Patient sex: F
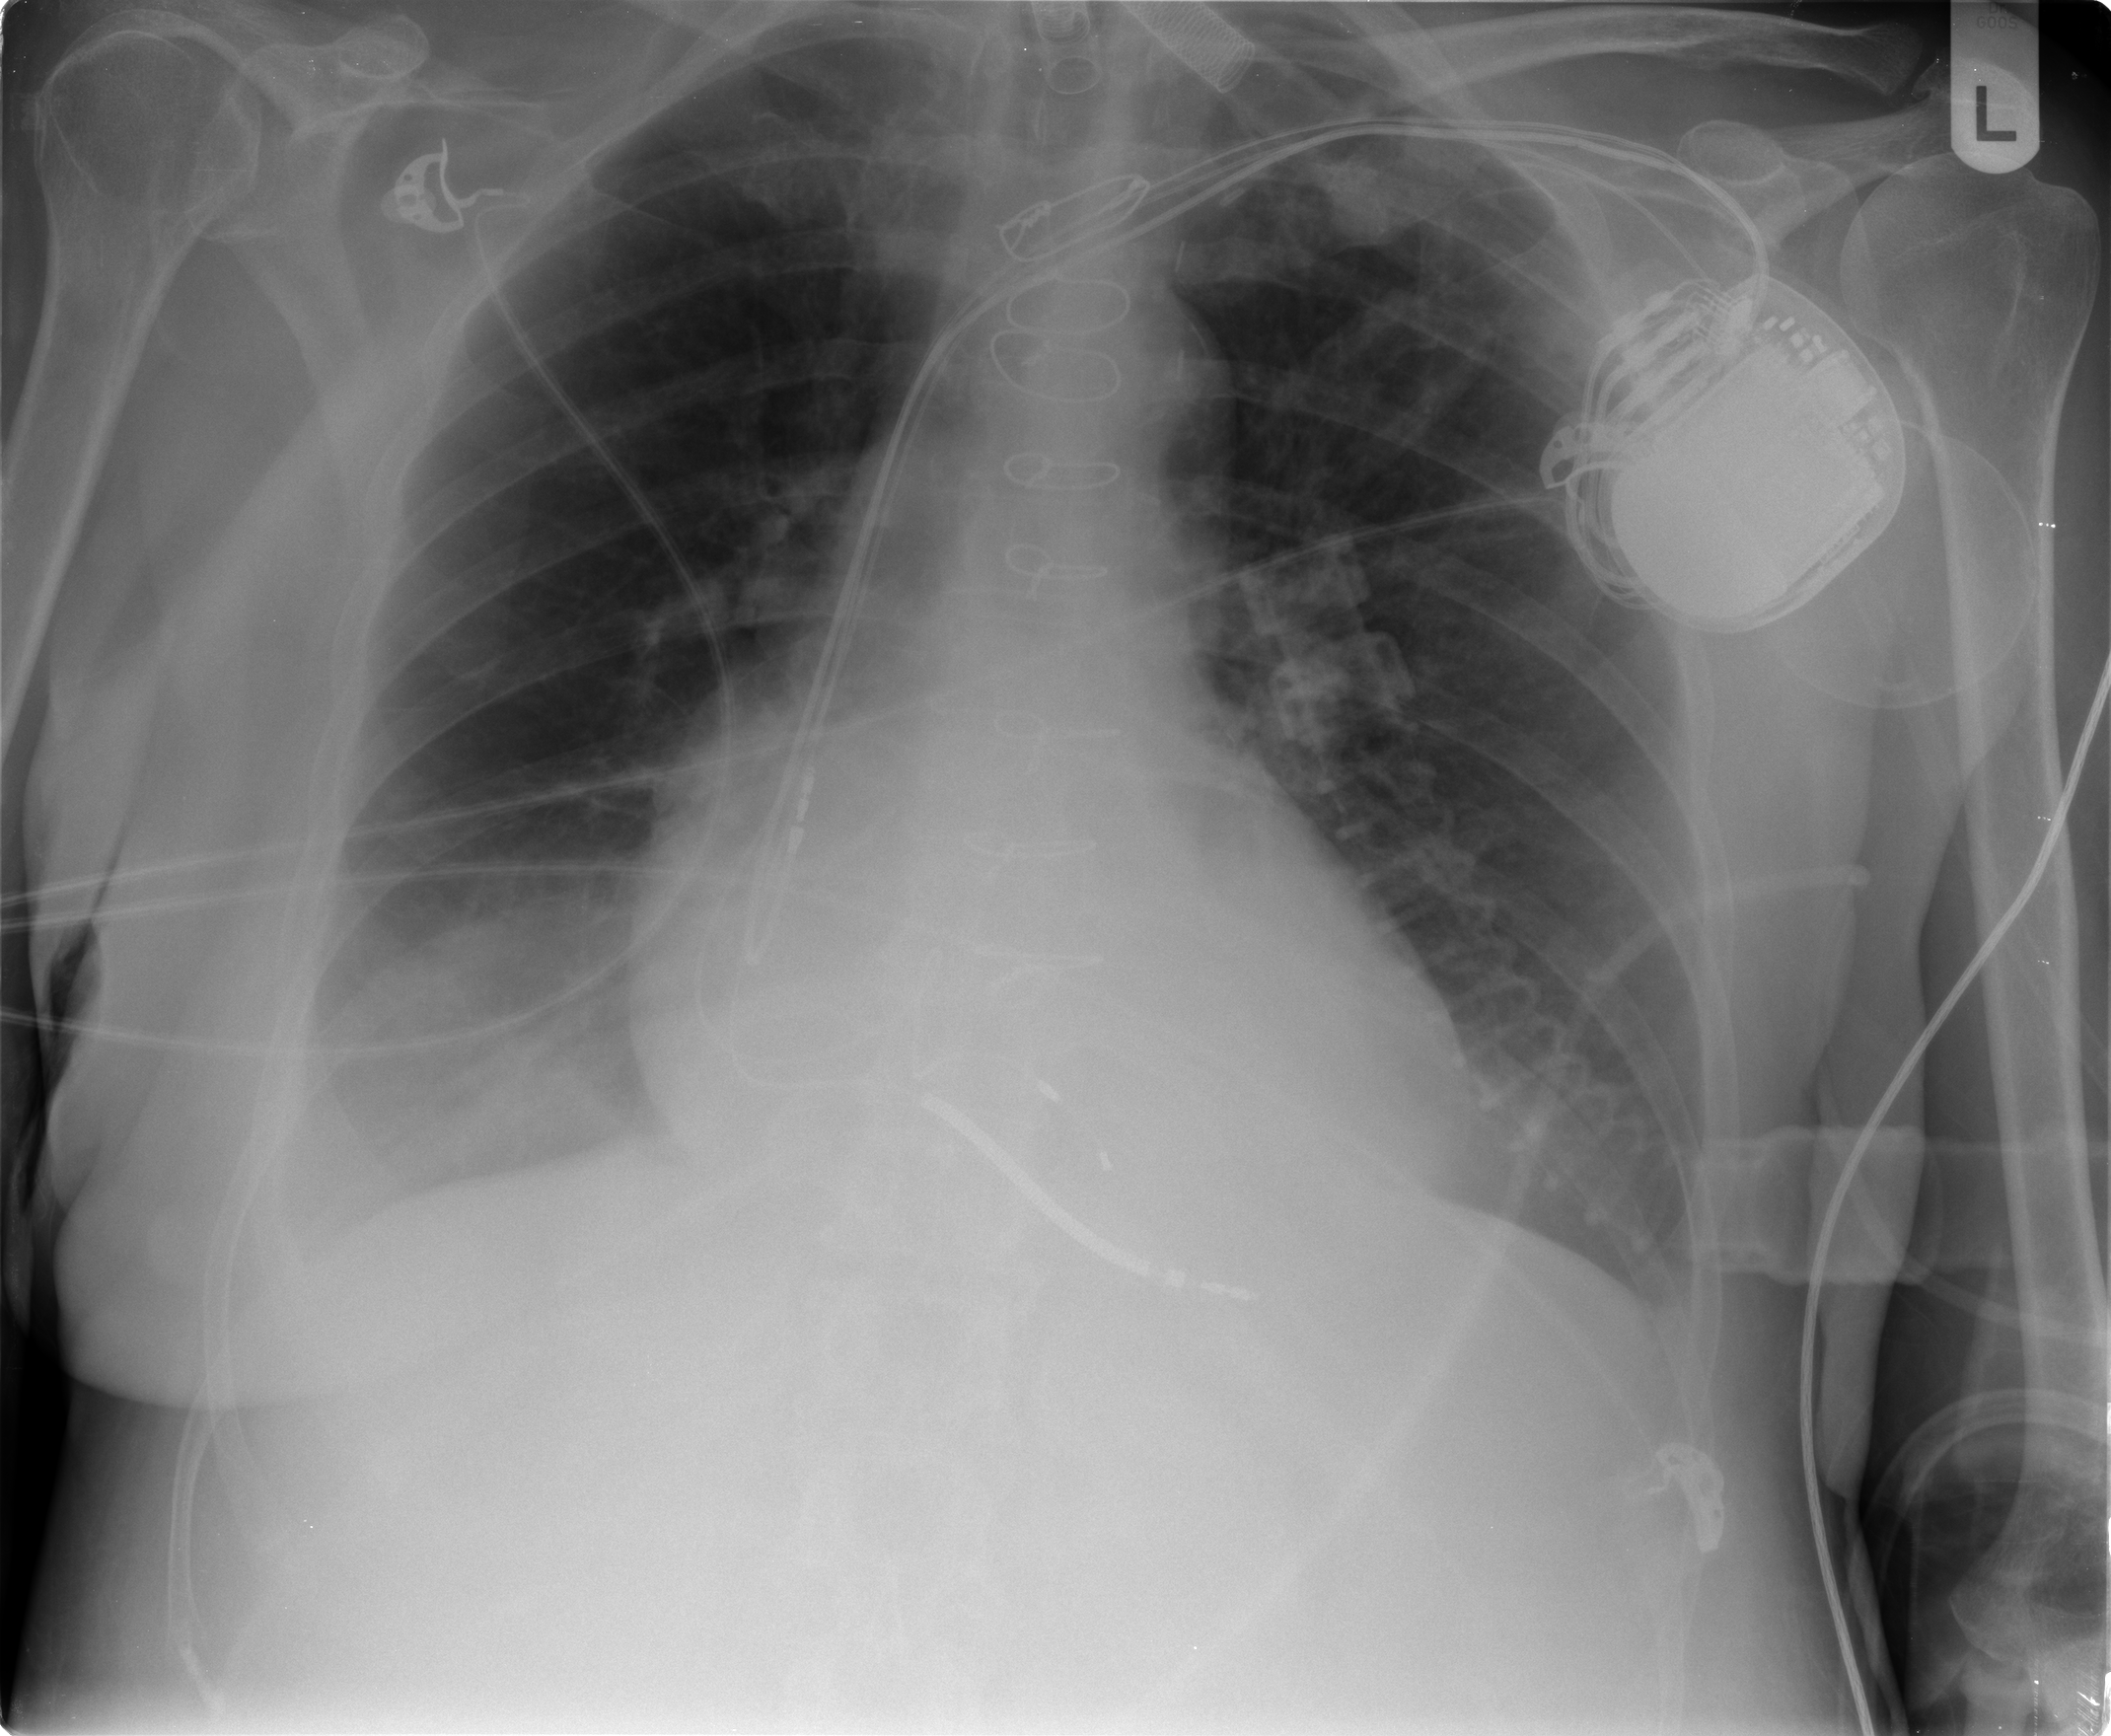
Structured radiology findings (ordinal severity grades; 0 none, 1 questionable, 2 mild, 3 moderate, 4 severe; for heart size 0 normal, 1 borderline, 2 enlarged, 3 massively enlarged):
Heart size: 1
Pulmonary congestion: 1
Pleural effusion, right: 2
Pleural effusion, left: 1
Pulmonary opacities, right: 1
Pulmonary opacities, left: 0
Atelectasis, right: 2
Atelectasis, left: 1